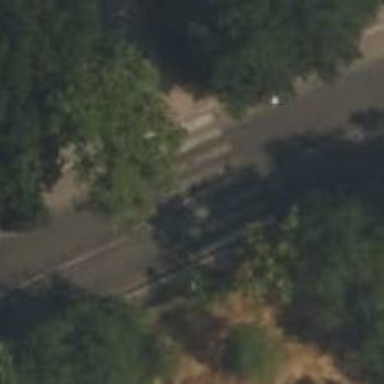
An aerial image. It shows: Pedestrian crossing with zebra markings on the footway.